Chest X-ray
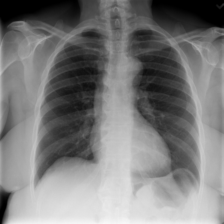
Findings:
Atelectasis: negative
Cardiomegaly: negative
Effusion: negative
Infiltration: negative
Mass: negative
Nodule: negative
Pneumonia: negative
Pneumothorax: negative
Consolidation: negative
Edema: negative
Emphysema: negative
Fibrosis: negative
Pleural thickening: negative
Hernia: negative